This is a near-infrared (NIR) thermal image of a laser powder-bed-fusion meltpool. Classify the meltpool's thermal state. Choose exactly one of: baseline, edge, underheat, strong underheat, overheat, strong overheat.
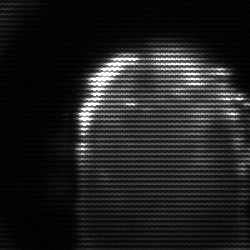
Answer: baseline